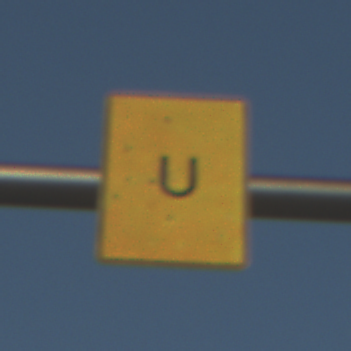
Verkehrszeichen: AnkuendigungOderFortsetzungUmleitungOhnePfeilsymbol
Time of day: SunriseSunset
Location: Outdoor (Special)
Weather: Clear
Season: NotSpecified
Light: Natural